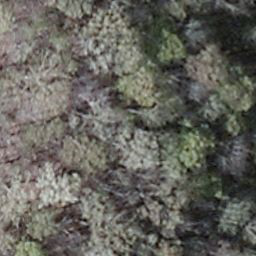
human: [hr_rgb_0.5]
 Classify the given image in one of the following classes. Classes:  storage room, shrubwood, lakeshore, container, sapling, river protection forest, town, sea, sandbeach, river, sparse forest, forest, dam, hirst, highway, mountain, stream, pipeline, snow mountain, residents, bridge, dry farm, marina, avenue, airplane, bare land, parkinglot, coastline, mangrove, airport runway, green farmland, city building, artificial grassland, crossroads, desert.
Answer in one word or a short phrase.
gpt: shrubwood